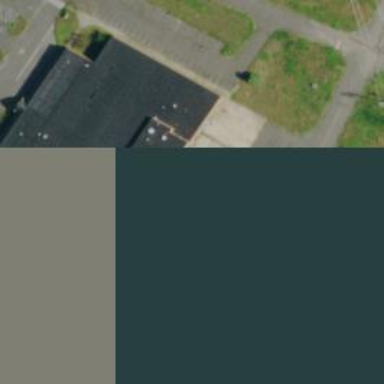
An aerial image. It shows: Commercial building.